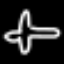
Label: airplane